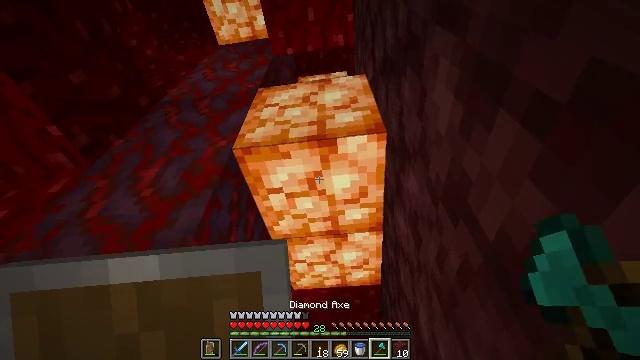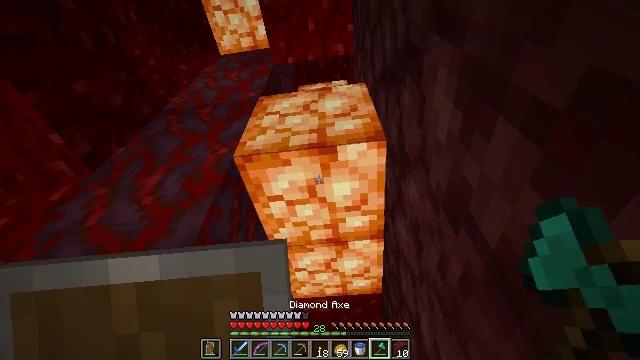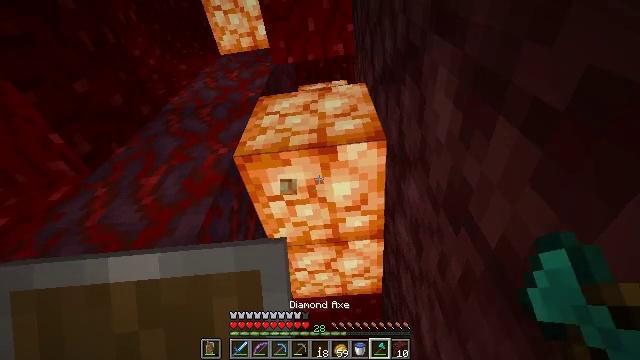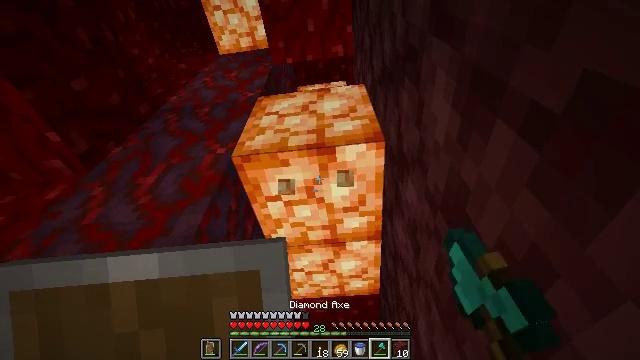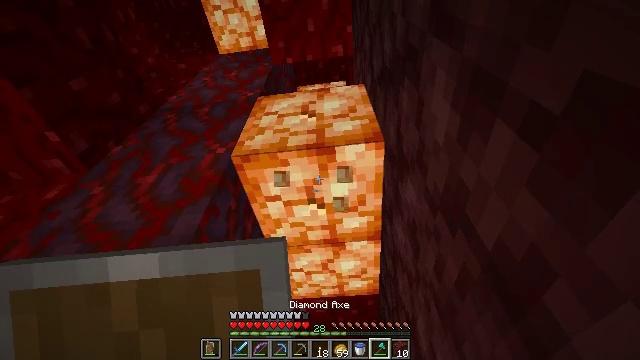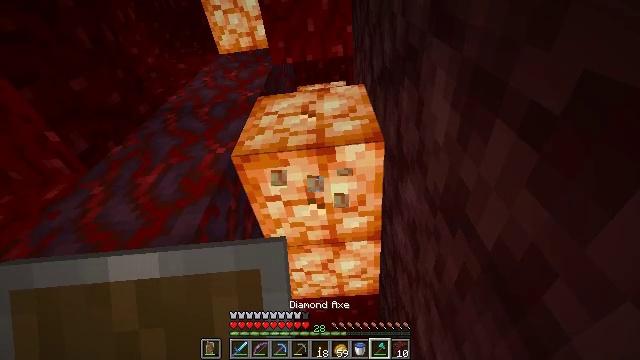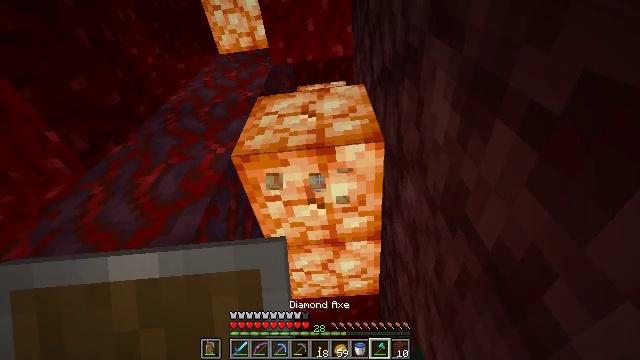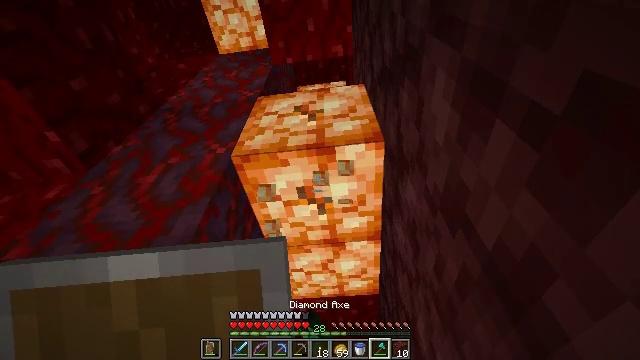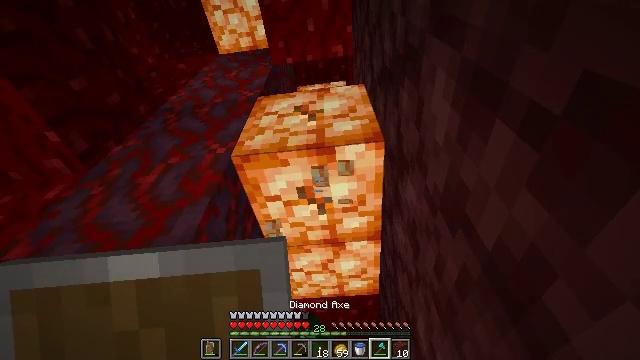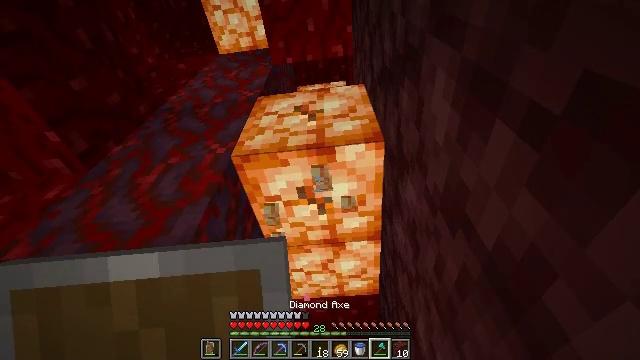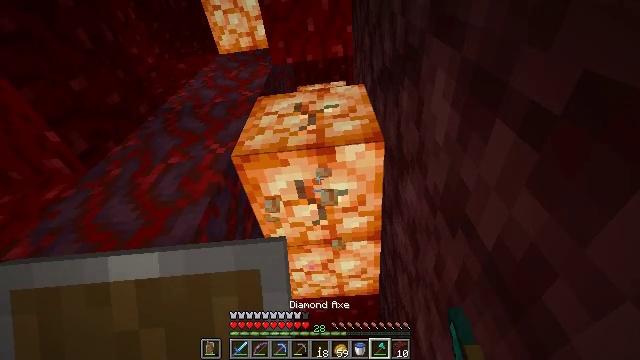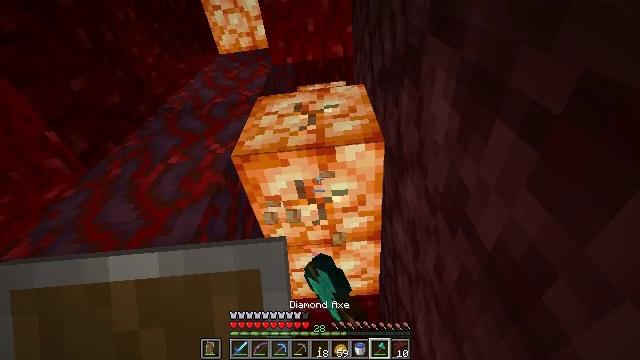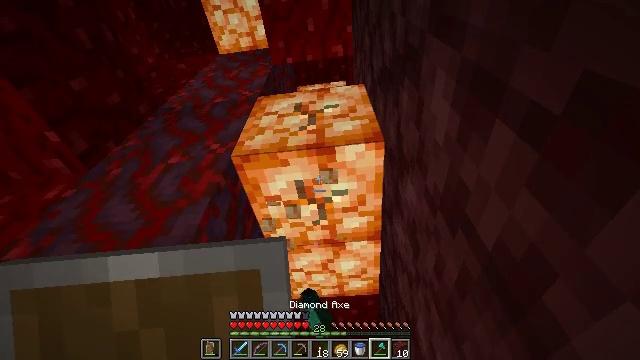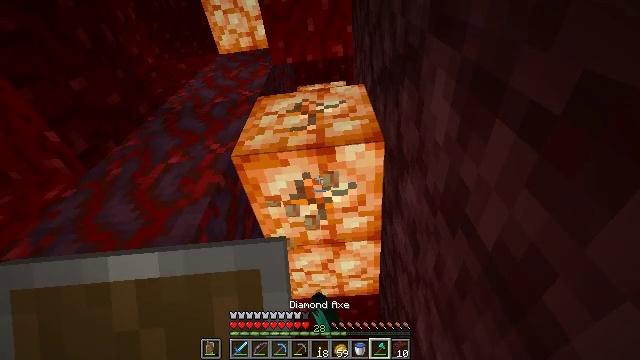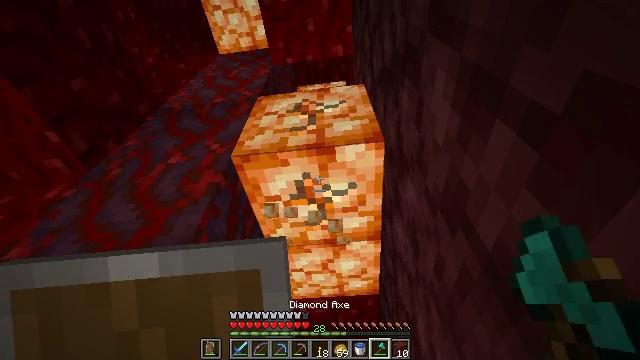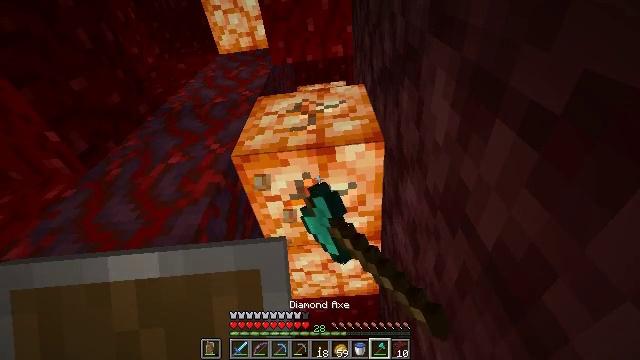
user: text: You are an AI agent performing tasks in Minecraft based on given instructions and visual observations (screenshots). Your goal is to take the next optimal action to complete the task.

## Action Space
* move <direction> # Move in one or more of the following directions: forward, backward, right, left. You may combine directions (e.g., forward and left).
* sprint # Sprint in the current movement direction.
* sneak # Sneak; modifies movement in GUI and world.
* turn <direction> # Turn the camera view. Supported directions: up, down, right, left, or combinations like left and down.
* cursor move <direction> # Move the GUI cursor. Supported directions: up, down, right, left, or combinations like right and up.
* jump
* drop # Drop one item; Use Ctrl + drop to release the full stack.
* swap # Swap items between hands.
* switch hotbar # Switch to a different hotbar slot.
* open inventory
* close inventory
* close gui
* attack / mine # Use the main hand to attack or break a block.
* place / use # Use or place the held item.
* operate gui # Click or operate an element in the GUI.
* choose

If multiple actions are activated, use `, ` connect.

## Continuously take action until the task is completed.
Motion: motion action
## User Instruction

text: Attack the shroomlight to pick it up.
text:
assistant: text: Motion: turn up
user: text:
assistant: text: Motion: attack / mine
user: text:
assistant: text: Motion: attack / mine
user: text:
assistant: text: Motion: attack / mine
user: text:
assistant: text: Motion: attack / mine
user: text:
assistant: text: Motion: attack / mine
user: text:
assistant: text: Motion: attack / mine
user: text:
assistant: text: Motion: attack / mine
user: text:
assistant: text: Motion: attack / mine
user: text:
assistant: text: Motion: attack / mine
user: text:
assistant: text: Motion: attack / mine
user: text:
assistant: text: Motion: attack / mine
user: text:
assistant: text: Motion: attack / mine
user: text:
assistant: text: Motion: attack / mine
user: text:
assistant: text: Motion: attack / mine
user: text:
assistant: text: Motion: attack / mine
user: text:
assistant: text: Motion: attack / mine
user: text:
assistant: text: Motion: attack / mine
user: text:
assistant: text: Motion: attack / mine
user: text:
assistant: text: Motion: attack / mine
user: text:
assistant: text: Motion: attack / mine
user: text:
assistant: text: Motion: attack / mine
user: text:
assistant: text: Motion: attack / mine
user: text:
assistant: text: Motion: attack / mine
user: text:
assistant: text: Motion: attack / mine
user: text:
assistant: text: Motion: attack / mine
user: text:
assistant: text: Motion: attack / mine
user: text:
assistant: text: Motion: attack / mine
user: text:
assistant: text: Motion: attack / mine
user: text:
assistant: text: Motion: attack / mine